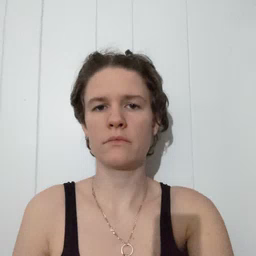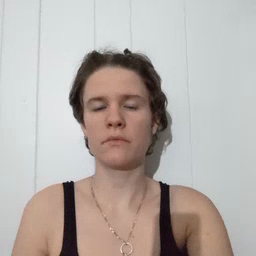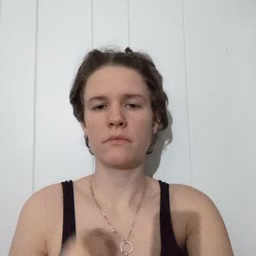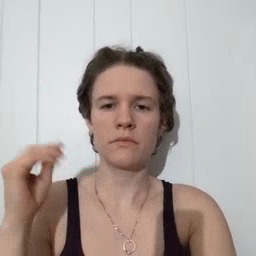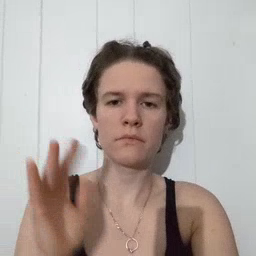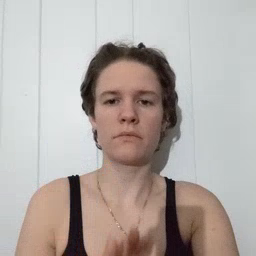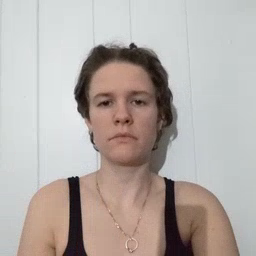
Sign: snow